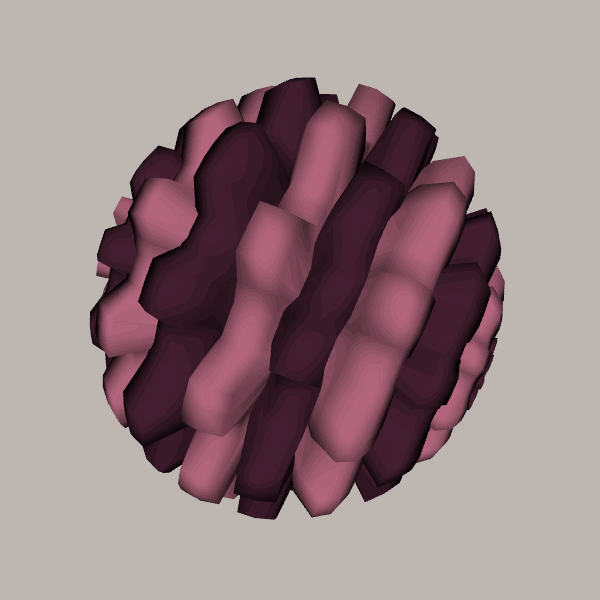
Background: light